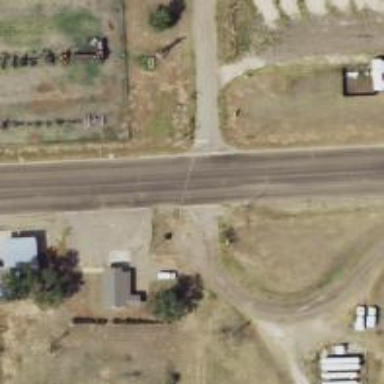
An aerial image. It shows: Road with stop sign.